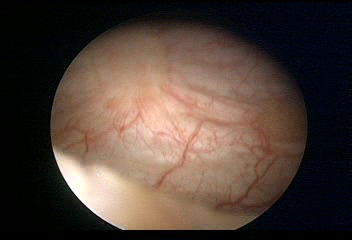
Modality: WLC
Class: Malignant
Subclass: LowGradePapillary
Lesion: L1
Stage: Ta
Morphology: Papillary
Bladder cancer association: Yes
Annotated structures: Tumor